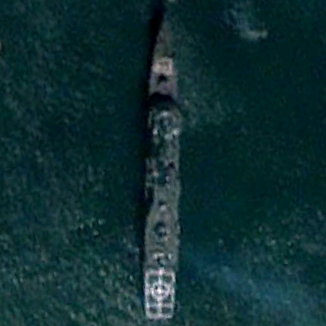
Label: cruiser